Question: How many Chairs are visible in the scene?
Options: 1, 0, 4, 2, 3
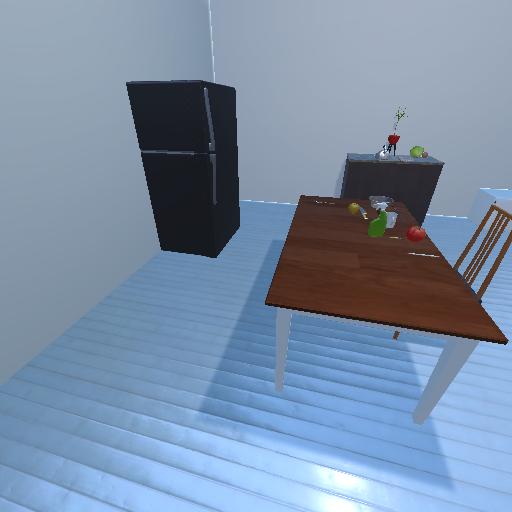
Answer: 1